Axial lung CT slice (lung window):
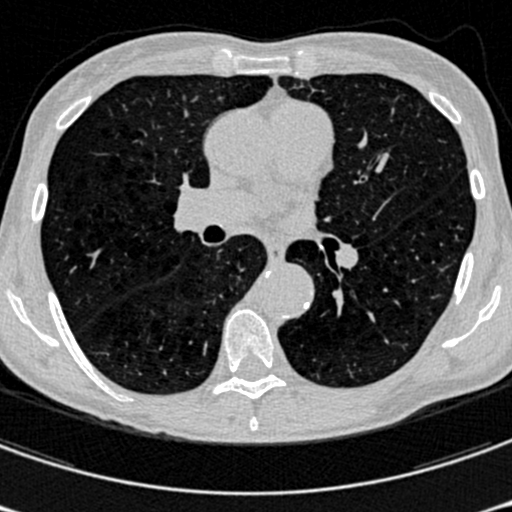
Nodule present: no